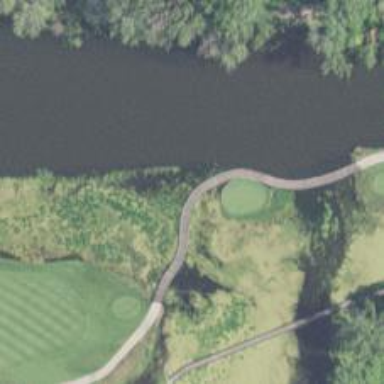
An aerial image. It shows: Path on bridge designed for golf carts.